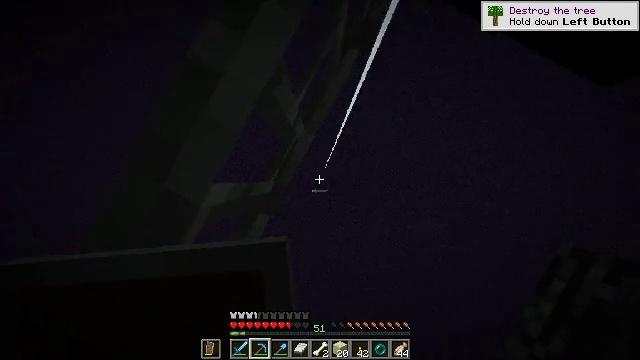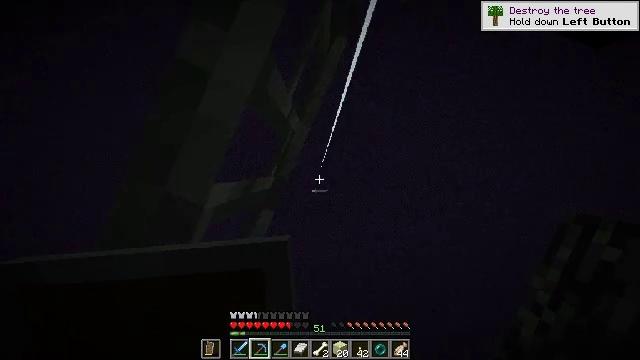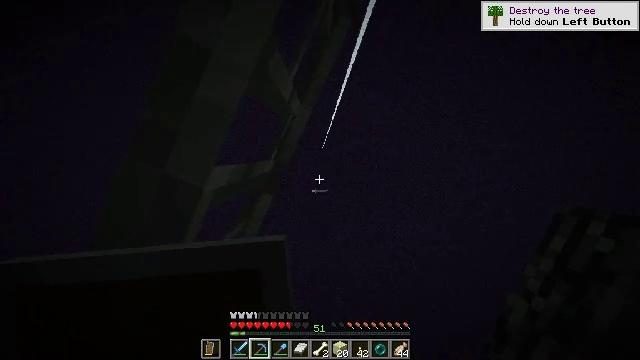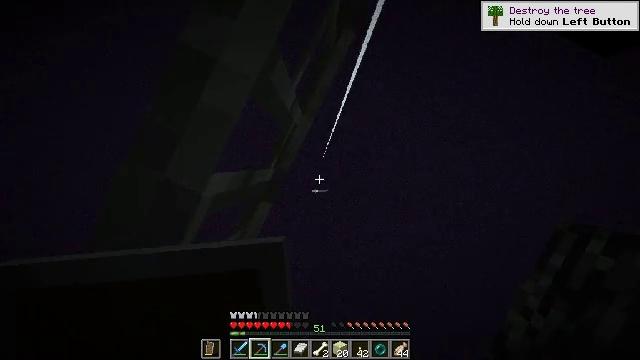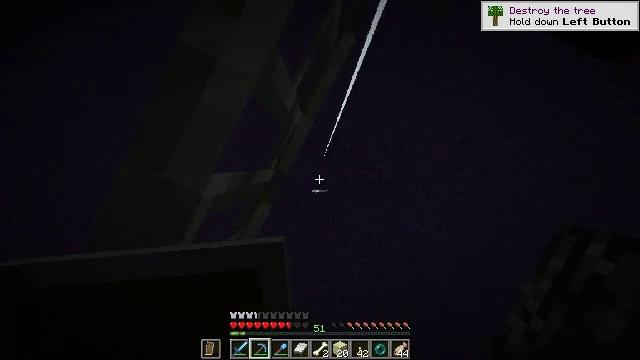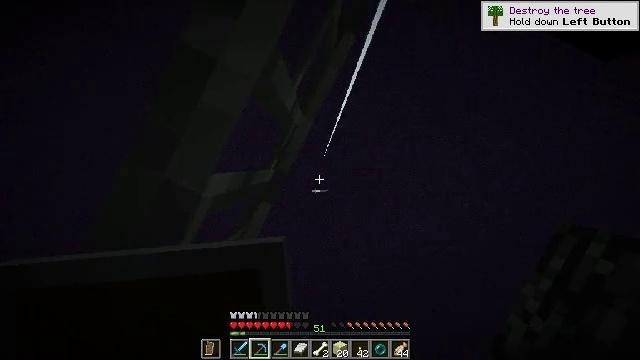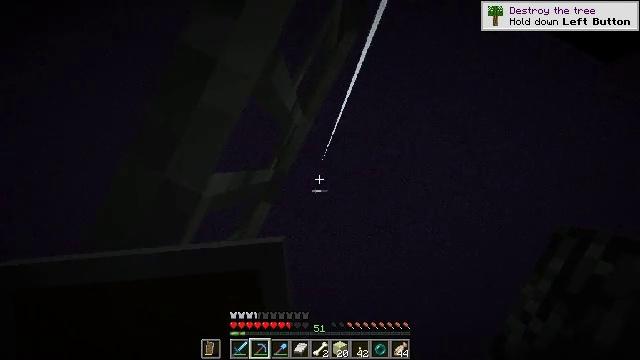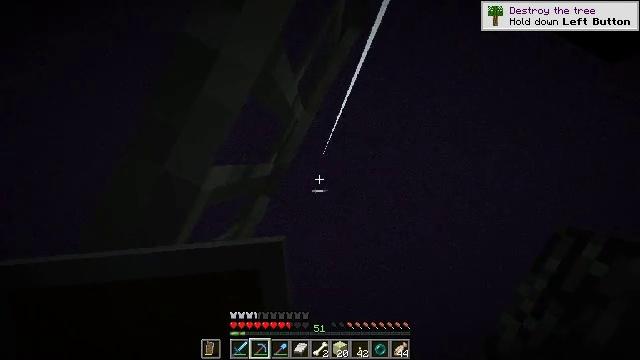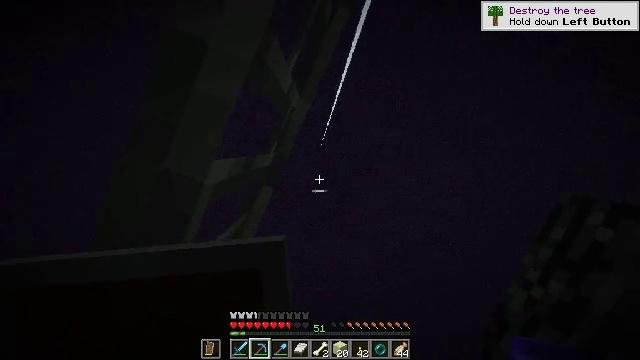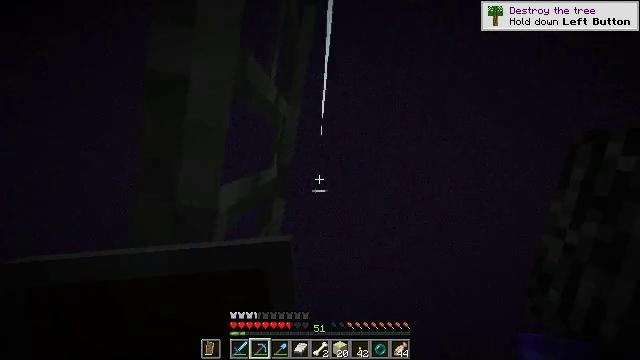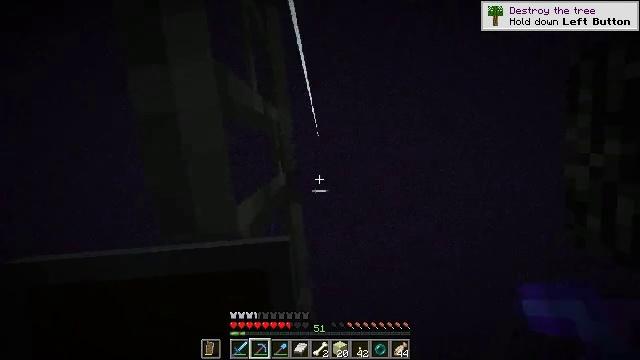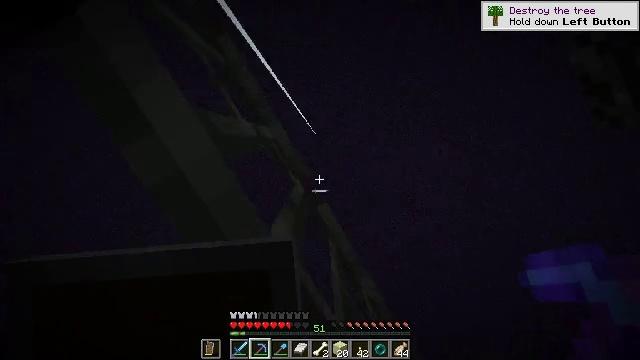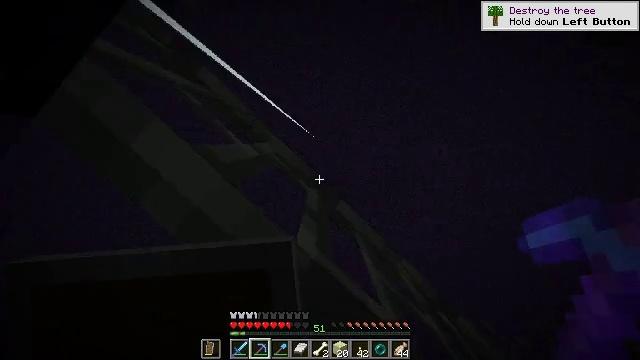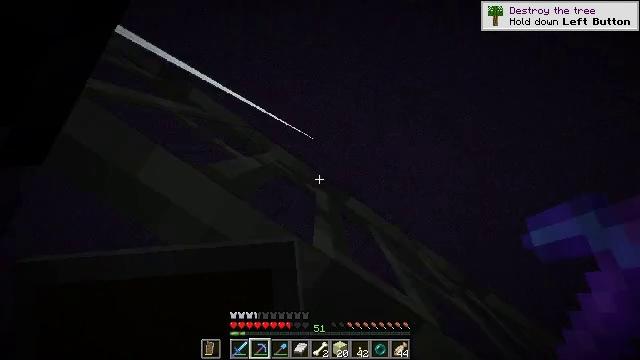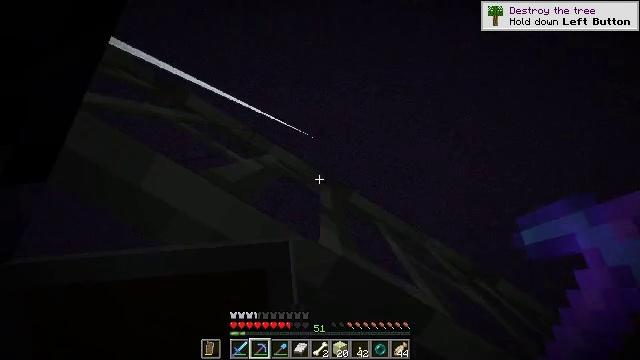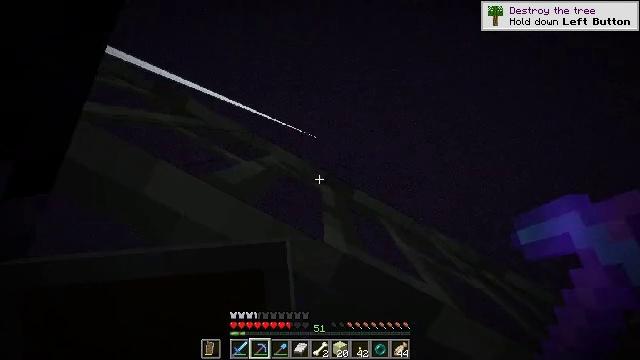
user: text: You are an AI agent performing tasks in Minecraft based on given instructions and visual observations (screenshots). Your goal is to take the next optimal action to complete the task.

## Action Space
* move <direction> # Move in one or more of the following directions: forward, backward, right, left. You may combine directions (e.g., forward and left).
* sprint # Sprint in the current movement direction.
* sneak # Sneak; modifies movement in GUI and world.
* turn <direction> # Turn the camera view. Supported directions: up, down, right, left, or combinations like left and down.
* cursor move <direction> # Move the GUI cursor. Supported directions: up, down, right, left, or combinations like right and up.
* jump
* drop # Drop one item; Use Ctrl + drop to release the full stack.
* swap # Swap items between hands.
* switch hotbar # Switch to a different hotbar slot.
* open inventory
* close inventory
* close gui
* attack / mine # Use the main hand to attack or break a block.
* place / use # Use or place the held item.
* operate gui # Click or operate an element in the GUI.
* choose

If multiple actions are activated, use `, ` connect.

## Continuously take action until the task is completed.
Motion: motion action
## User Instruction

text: Collect iron bars by breaking them.
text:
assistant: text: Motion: turn left and down, attack / mine
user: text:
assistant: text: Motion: turn right and down
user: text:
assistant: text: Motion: turn right and up
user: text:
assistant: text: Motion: no_op
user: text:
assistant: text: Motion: no_op
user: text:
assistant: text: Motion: no_op
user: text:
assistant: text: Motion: turn right and down
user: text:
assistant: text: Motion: turn left and down
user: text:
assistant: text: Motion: turn left
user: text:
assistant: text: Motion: turn left and down
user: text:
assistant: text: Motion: turn left
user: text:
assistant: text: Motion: turn left
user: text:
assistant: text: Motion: turn left
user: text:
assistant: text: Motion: turn left
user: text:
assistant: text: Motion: turn left
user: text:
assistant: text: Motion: turn left
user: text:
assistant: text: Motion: turn left and down
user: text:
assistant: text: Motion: turn left and down
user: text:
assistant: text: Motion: turn left and down
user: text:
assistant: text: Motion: turn left and down
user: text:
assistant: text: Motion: no_op
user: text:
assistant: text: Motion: attack / mine
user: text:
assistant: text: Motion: attack / mine
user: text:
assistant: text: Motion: attack / mine
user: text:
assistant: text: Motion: attack / mine
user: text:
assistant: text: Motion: attack / mine
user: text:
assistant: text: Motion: attack / mine
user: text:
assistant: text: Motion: attack / mine
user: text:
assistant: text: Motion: attack / mine
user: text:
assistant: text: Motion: attack / mine